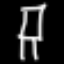
Label: chair